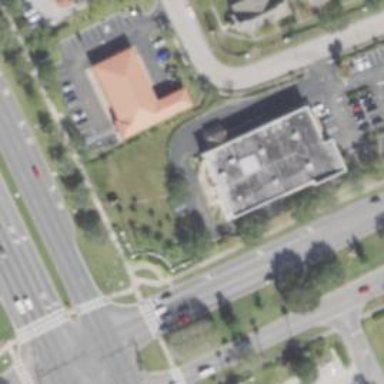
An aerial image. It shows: Building.